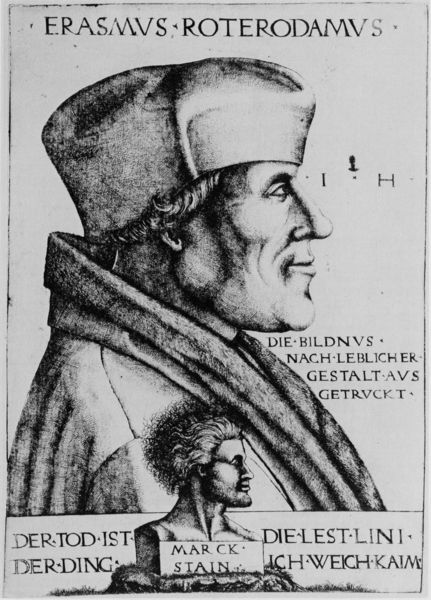
Titel: Bildnis des Erasmus von Rotterdam
Künstler: Hieronymus Hopfer
Institution: (Seriendruck)
Schlagwörter: kopf, mann, weiß, brust, grau, haar, hut, köpfe, mund, nase, ohr, profil, schwarz, skizze, zeichnung, blick, kappe, mütze, augen, falten, gesicht, kleidung, kragen, pelz, stein, tod, bildnis, hals, portrait, porträt, auge, haare, mantel, kinn, lippen, locken, renaissance, schulter, kopfbedeckung, lächeln, schrift, grafik, graphik, tafel, inschrift, büste, seitenansicht, deutsch, wange, gestalt, lachen, doppelporträt, kohle, druck, monogramm, radierung, stich, titel, schwarzweiß, text, zeitschrift, zeitung, buchstaben, plakat, überschrift, talar, initialien, hellgrau, luther, gelehrter, prominenter, dürer, kupferstich, typographie, flugblatt, abbildung, professor, rotterdam, tafeln, reformation, marck, sinnspruch, druckschrift, majuskel, ding, erasmus, erasmus von rotterdam, bildung, humanismus, herne, roterodamus, müte, rotterdamm, roterdam, roterodamvs